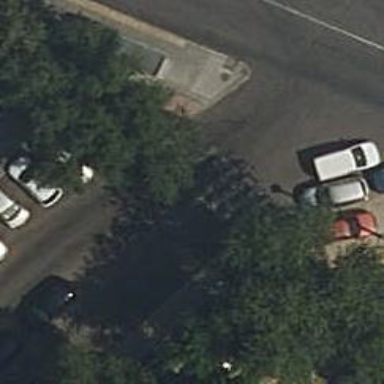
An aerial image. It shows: Residential road with asphalt surface and sidewalks on both sides.